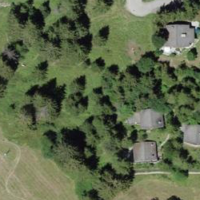
EUNIS habitat code: 55
Species observed at this site:
Plantago media
Caltha palustris
Geranium sanguineum